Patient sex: F
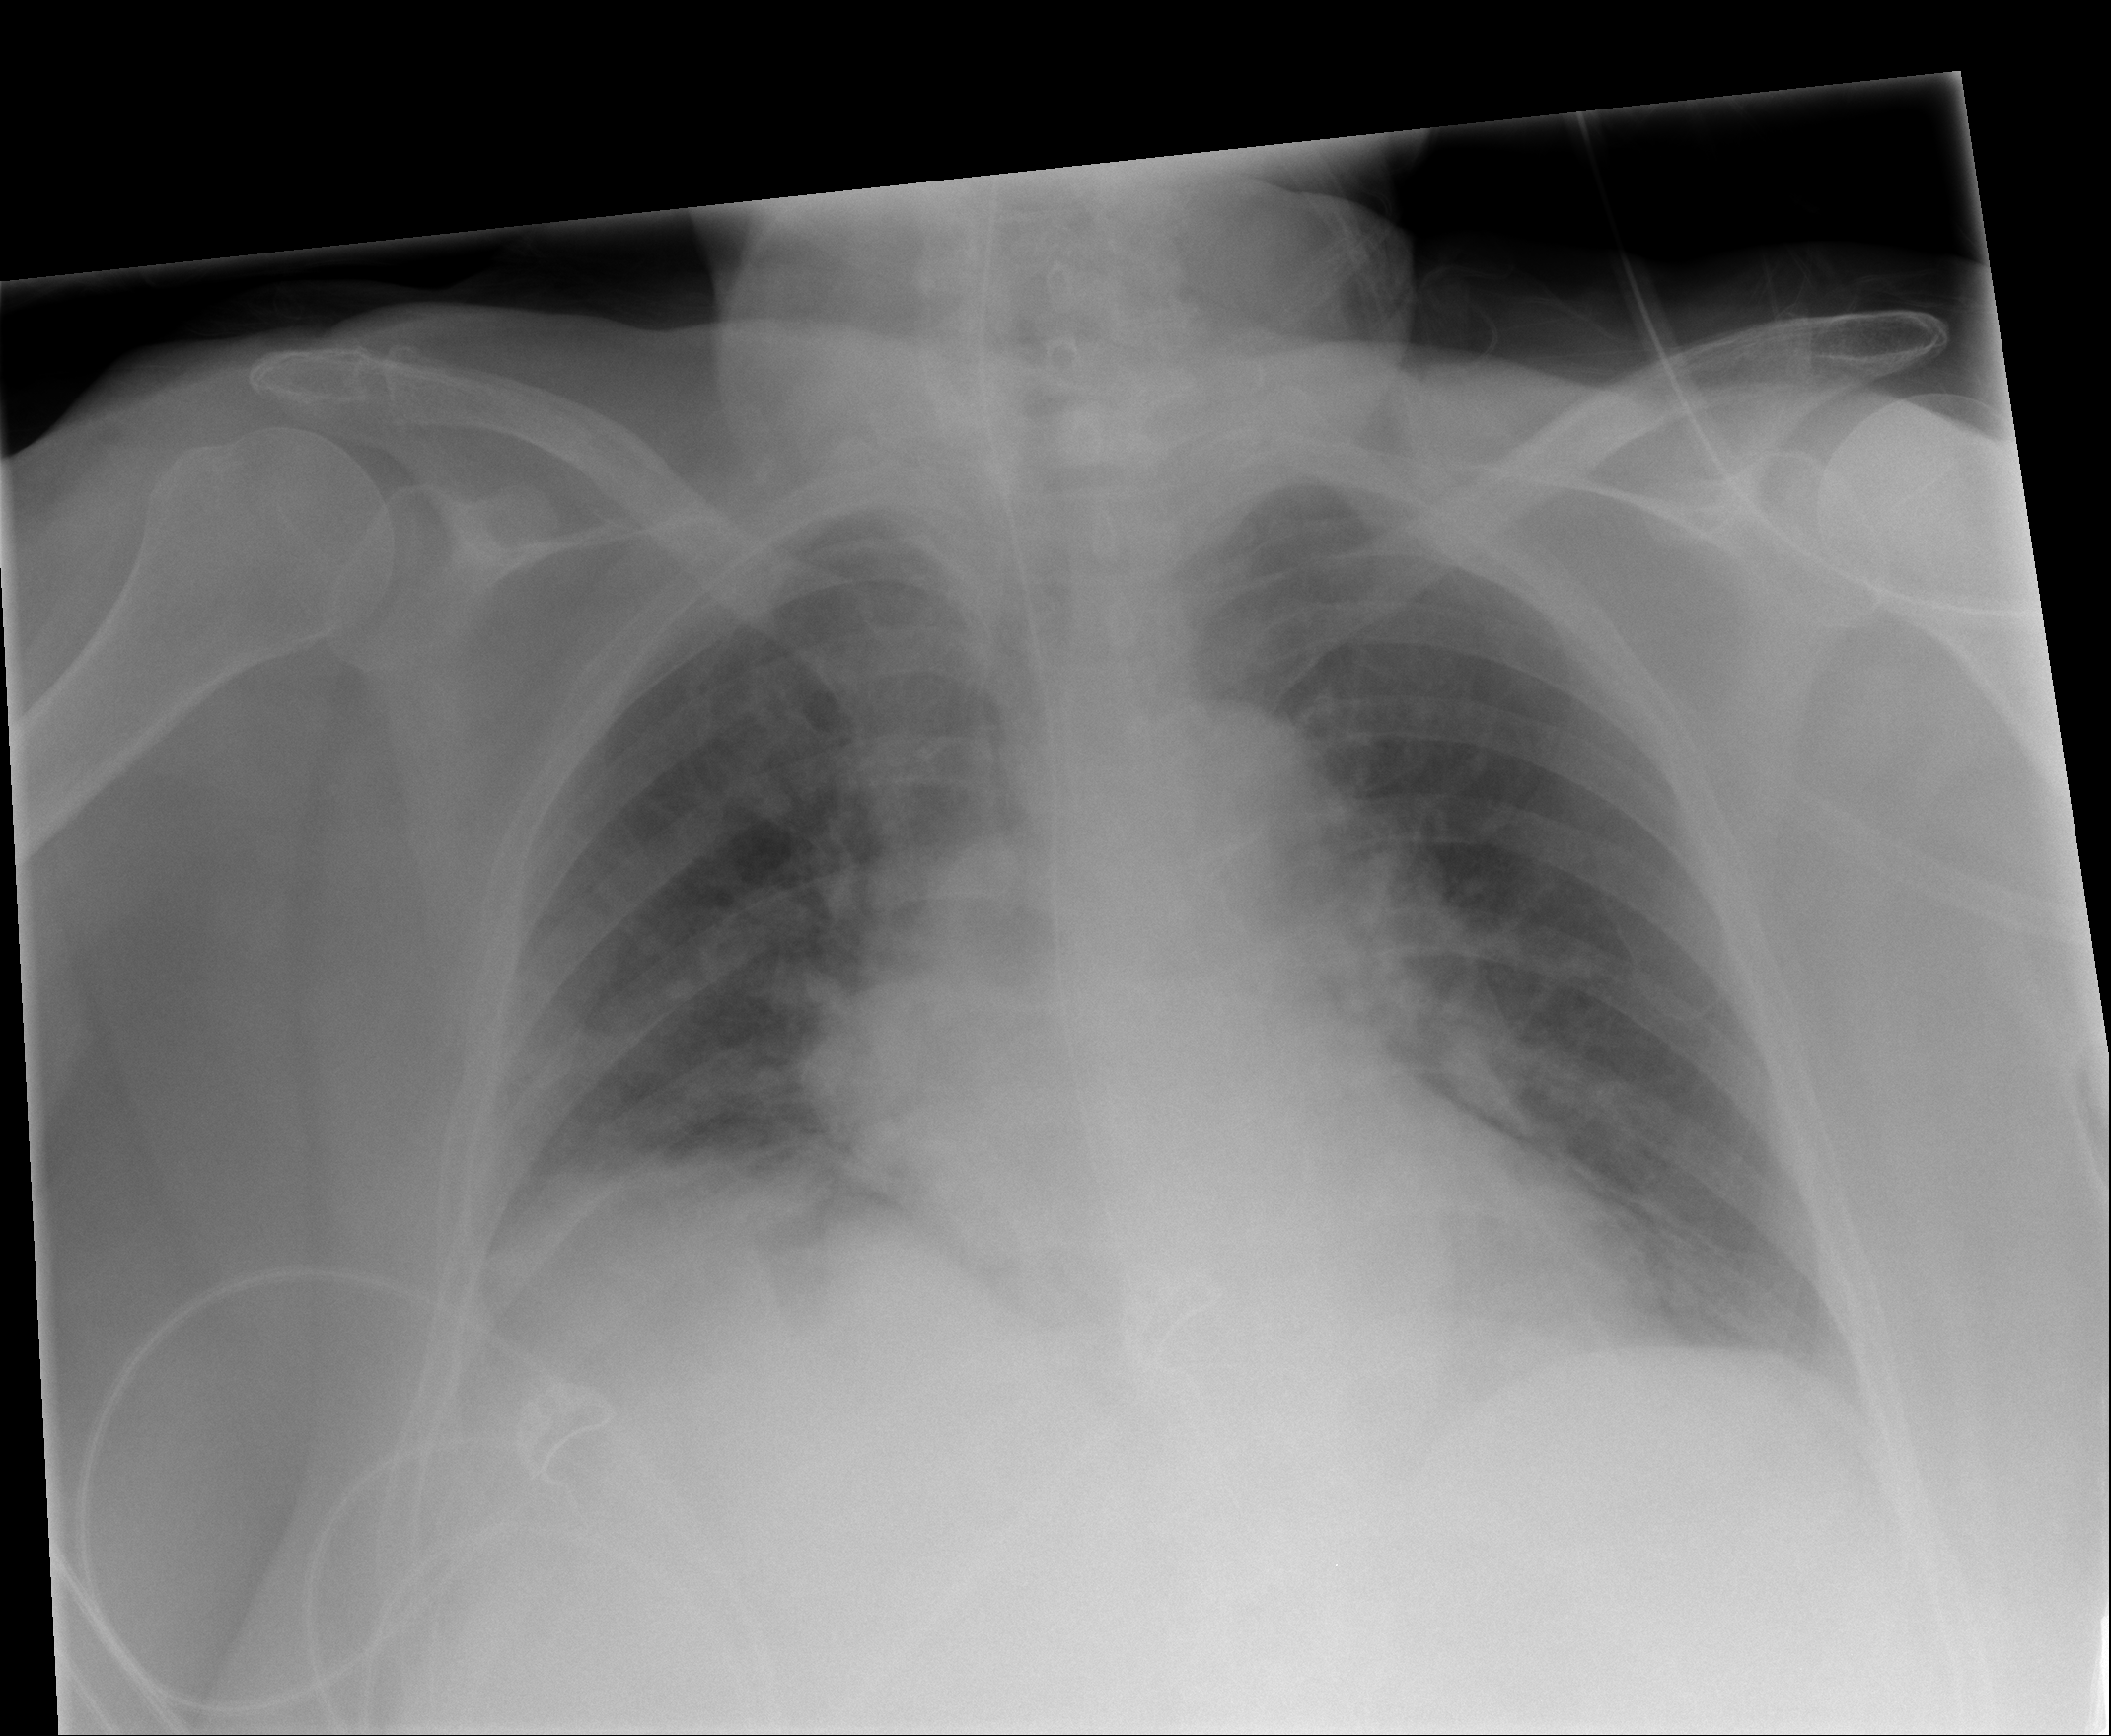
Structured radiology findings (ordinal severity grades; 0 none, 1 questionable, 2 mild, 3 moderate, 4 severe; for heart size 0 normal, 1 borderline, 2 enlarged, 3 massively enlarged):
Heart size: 1
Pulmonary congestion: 2
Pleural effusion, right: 0
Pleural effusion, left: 0
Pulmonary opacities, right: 3
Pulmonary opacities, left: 2
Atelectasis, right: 2
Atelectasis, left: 0